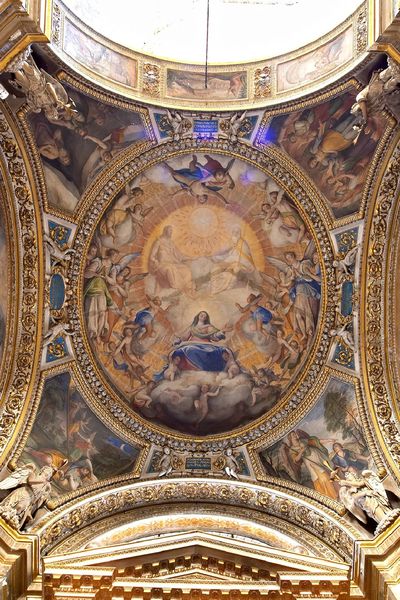
Titel: Ausstattung der dritten Kapelle auf der Südseite in Il Gesù in Rom
Künstler: Federico Zuccari
Standort: Rom, Il Gesù (EU - I - Latium)
Schlagwörter: blau, gemälde, gott, himmel, wolken, fenster, licht, säulen, wolke, ornament, barock, bild, kirche, sonne, gold, decke, klassizismus, kreis, oval, rund, engel, bogen, verzierung, stuck, bögen, gewölbe, vergoldet, verziert, fries, sims, statuen, christus, jesus, krönung, deckengemälde, fresko, putten, maria, szenen, deckenmalerei, vierung, gotteshaus, il gesu, gottvater, deckenfresko, woke, kirchedecke